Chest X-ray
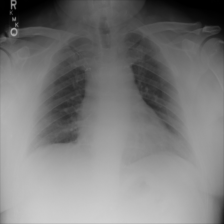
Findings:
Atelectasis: negative
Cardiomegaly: negative
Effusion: negative
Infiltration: negative
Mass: negative
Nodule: negative
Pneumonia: negative
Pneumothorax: negative
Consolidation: negative
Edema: negative
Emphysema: negative
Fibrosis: negative
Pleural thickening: negative
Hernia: negative